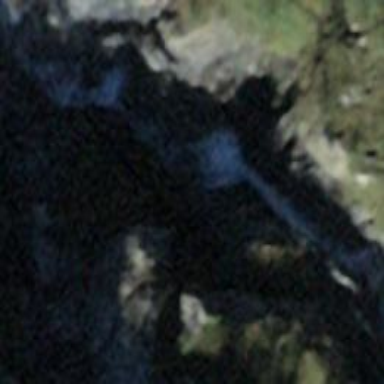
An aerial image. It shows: Beautiful waterfall in nature.